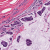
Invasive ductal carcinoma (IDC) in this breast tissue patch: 1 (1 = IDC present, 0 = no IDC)